Question: This looks like it should be working, yet the form submits with model not properly deserialized. Using latest ASP.NET MVC from nuget. .NET 4.5
A very standard user-registration View/Controller.
View:
'''
@model Alertera.Portal.Web.Models.RegisterViewModel
@{
ViewBag.Title = "Register";
}
<h2>@ViewBag.Title.</h2>
@using (Html.BeginForm("Register", "Account", FormMethod.Post, new { @class = "form-horizontal", role = "form" }))
{
@Html.AntiForgeryToken()
<h4>Create a new account.</h4>
<hr />
@*@Html.ValidationSummary()*@
<div class="form-group">
@Html.LabelFor(m => m.UserName, new { @class = "col-md-2 control-label" })
<div class="col-md-10">
@Html.TextBoxFor(m => m.UserName, new { @class = "form-control" })
</div>
</div>
<div class="form-group">
@Html.LabelFor(m => m.FirstName, new { @class = "col-md-2 control-label" })
<div class="col-md-10">
@Html.TextBoxFor(m => m.FirstName, new { @class = "form-control" })
</div>
</div>
<div class="form-group">
@Html.LabelFor(m => m.LastName, new { @class = "col-md-2 control-label" })
<div class="col-md-10">
@Html.TextBoxFor(m => m.LastName, new { @class = "form-control" })
</div>
</div>
<div class="form-group">
@Html.LabelFor(m => m.Email, new { @class = "col-md-2 control-label" })
<div class="col-md-10">
@Html.TextBoxFor(m => m.Email, new { @class = "form-control" })
</div>
</div>
<div class="form-group">
@Html.LabelFor(m => m.Password, new { @class = "col-md-2 control-label" })
<div class="col-md-10">
@Html.PasswordFor(m => m.Password, new { @class = "form-control" })
</div>
</div>
<div class="form-group">
@Html.LabelFor(m => m.ConfirmPassword, new { @class = "col-md-2 control-label" })
<div class="col-md-10">
@Html.PasswordFor(m => m.ConfirmPassword, new { @class = "form-control" })
</div>
</div>
<div class="form-group">
<div class="col-md-offset-2 col-md-10">
<input type="submit" class="btn btn-default" value="Register" />
</div>
</div>
}
'''
Controller:
'''
// POST: /Account/Register
[AcceptVerbs(HttpVerbs.Post)]
[AllowAnonymous]
[ValidateAntiForgeryToken]
public async Task<ActionResult> Register(RegisterViewModel model)
{
if (ModelState.IsValid)
{
var user = new User
{
UserName = model.UserName,
FirstName = model.FirstName,
LastName = model.LastName
};
user.SetEmail(model.Email);
var result = await _userManager.CreateAsync(user, model.Password);
if (result.Succeeded)
{
_bus.Publish(new UserCreated(user));
await SignInAsync(user, isPersistent: false);
return RedirectToAction("Index", "Home");
}
AddErrors(result);
}
// If we got this far, something failed, redisplay form
return View(model);
}
'''
All of the posts are coming in with model being empty or forgery token not present (depends if I enable or disable verficiation). I'm simply stumped and don't know where to look.
** EDIT **
If I disable antiforgery, ModelState is invalid, all of the fields in the model are empty and error messages state that fields are required.
I'm using Autofac with MVC extensions and Model binder is registered like so:
'''
builder.RegisterModelBinders(Assembly.GetExecutingAssembly());
builder.RegisterModelBinderProvider();
'''
Autofac is working in general, as controller is instantiated properly and is injected with propery dependencies.
Edit 2:
Created a custom binder by inheriting from the DefaultModelBinder, per suggestion, so that I could see the transformation. It looks like the bindingContenxt's model is null

The view model itself is here:
'''
public class RegisterViewModel
{
[Required]
[Display(Name = "User name")]
public string UserName { get; set; }
[Required]
[StringLength(100, ErrorMessage = "The {0} must be at least {2} characters long.", MinimumLength = 6)]
[DataType(DataType.Password)]
[Display(Name = "Password")]
public string Password { get; set; }
[Required]
[DataType(DataType.Password)]
[Display(Name = "Confirm password")]
[Compare("Password", ErrorMessage = "The password and confirmation password do not match.")]
public string ConfirmPassword { get; set; }
[Required]
public string Email { get; set; }
[Required]
public string LastName { get; set; }
[Required]
public string FirstName { get; set; }
}
'''
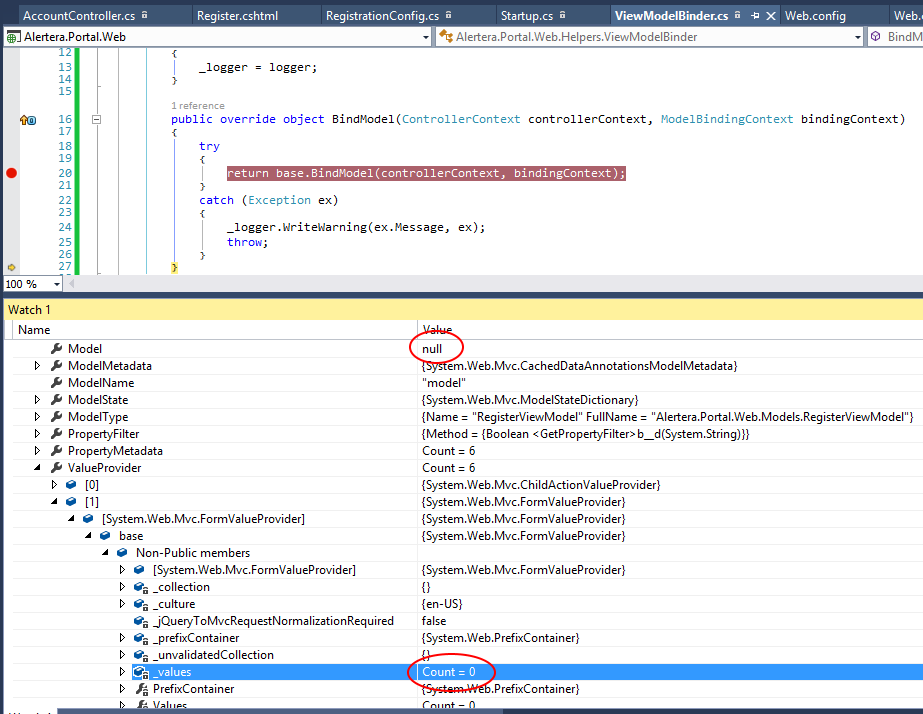
Answer: After a full day of trubleshooting, updating all of the nuget packages, making sure that web.config's are all tight and contain proper assembly redirects, routes are neat, and even repair of .NET framework and other time consuming and irrelevant activities, I've finally figured this out:
A few weeks prior, we've introduced an Autofac binding that would capture serialized HttpContext along with other relevant data for when the logging framework would need it. (Imagine being able to log request information alongside a full exception stack inside a business object without polluting business logic with session/logging data.)
Unfortunately, as a part of the binding creation, the HttpContext was being serialized by Json.net and not at the time of the logging of the event, but at the time of the binding.
Apparently, when Json.net seralizes HttpContext, it actually reads the streams inside it for the first time, causing the submitted form data to be read, so that when Controller is instantiated and data for it is posted, the streams have already been read and Request.Form colection is empty.
Simple fix to only create a delegate to serialize HttpContext appears to have fixed the issue